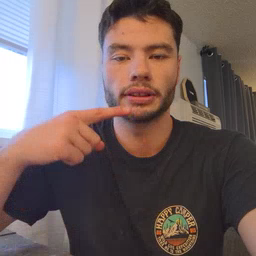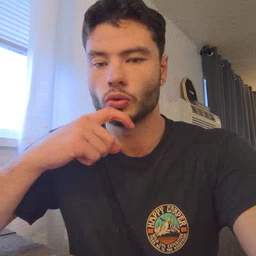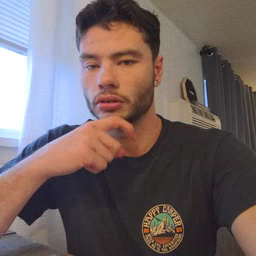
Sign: cereal